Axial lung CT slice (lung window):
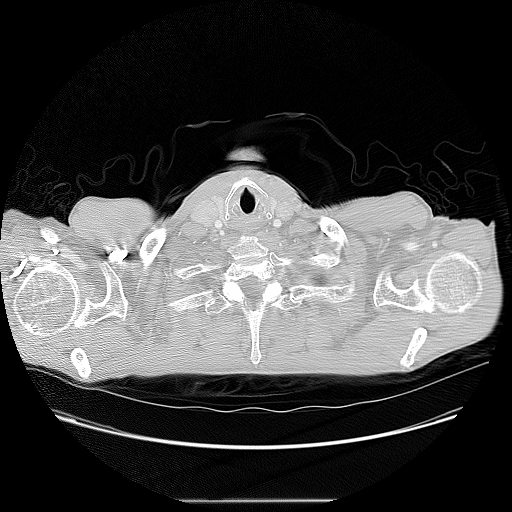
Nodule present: no